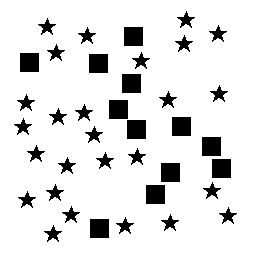
Squares: 12
Triangles: 0
Stars: 26
Total shapes: 38